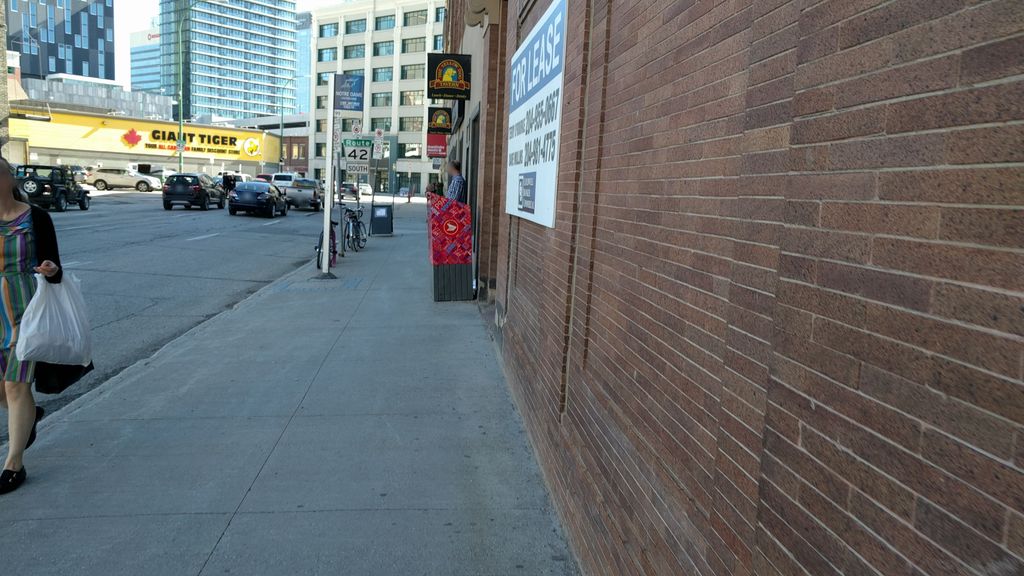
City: winnipeg